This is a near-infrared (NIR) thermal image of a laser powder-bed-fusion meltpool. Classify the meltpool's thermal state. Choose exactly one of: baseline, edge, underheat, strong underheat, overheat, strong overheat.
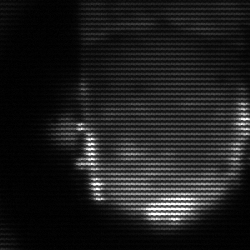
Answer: baseline